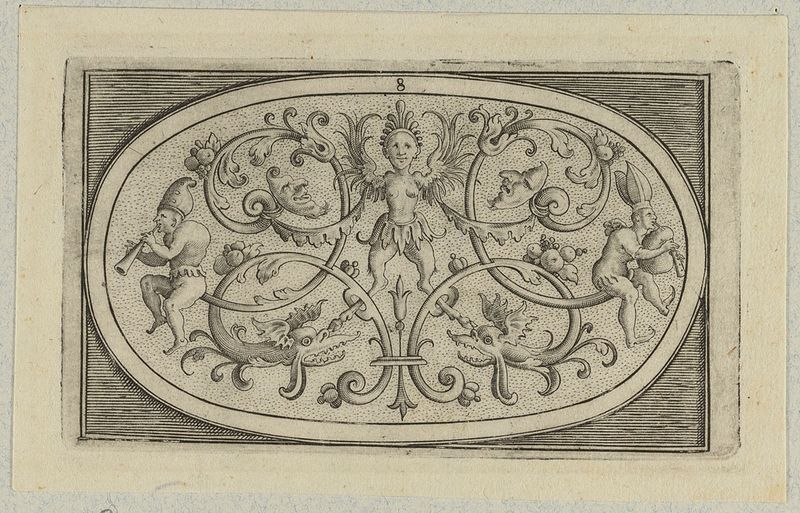
Titel: Dosendeckel mit Schweifgroteske auf gepunztem Grund, Blatt 8 aus einer Folge von Dosendeckeln
Künstler: Heinrich Ullrich
Standort: Hamburg
Institution: Museum für Kunst und Gewerbe Hamburg
Schlagwörter: renaissance, papier, grafik, graphik, musizieren, ornamente, fotografie, photographie, druckgraphik, druckgrafik, stich, kupferstich, groteske, musikinstrumente, gerippt, reproduktionen, druckerzeugnisse, schweifwerk, ornamentstich, vorlageblätter, schweifgroteske